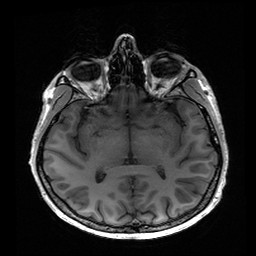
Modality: T1w
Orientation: sagittal